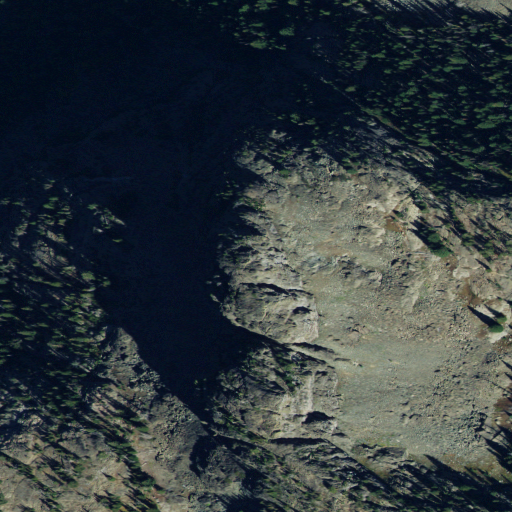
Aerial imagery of mountain in Idaho named Devils Tooth containing evergreen forest, shrub, and barren land